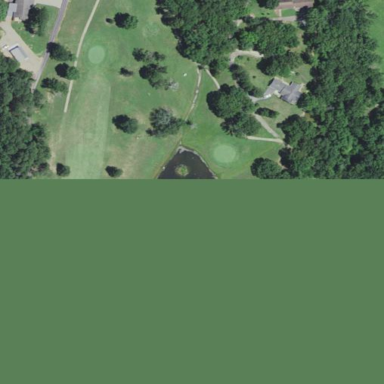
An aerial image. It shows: Water hazard in golf course. The hazard is natural water feature.